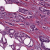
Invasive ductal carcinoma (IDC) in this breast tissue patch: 1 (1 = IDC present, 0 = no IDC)